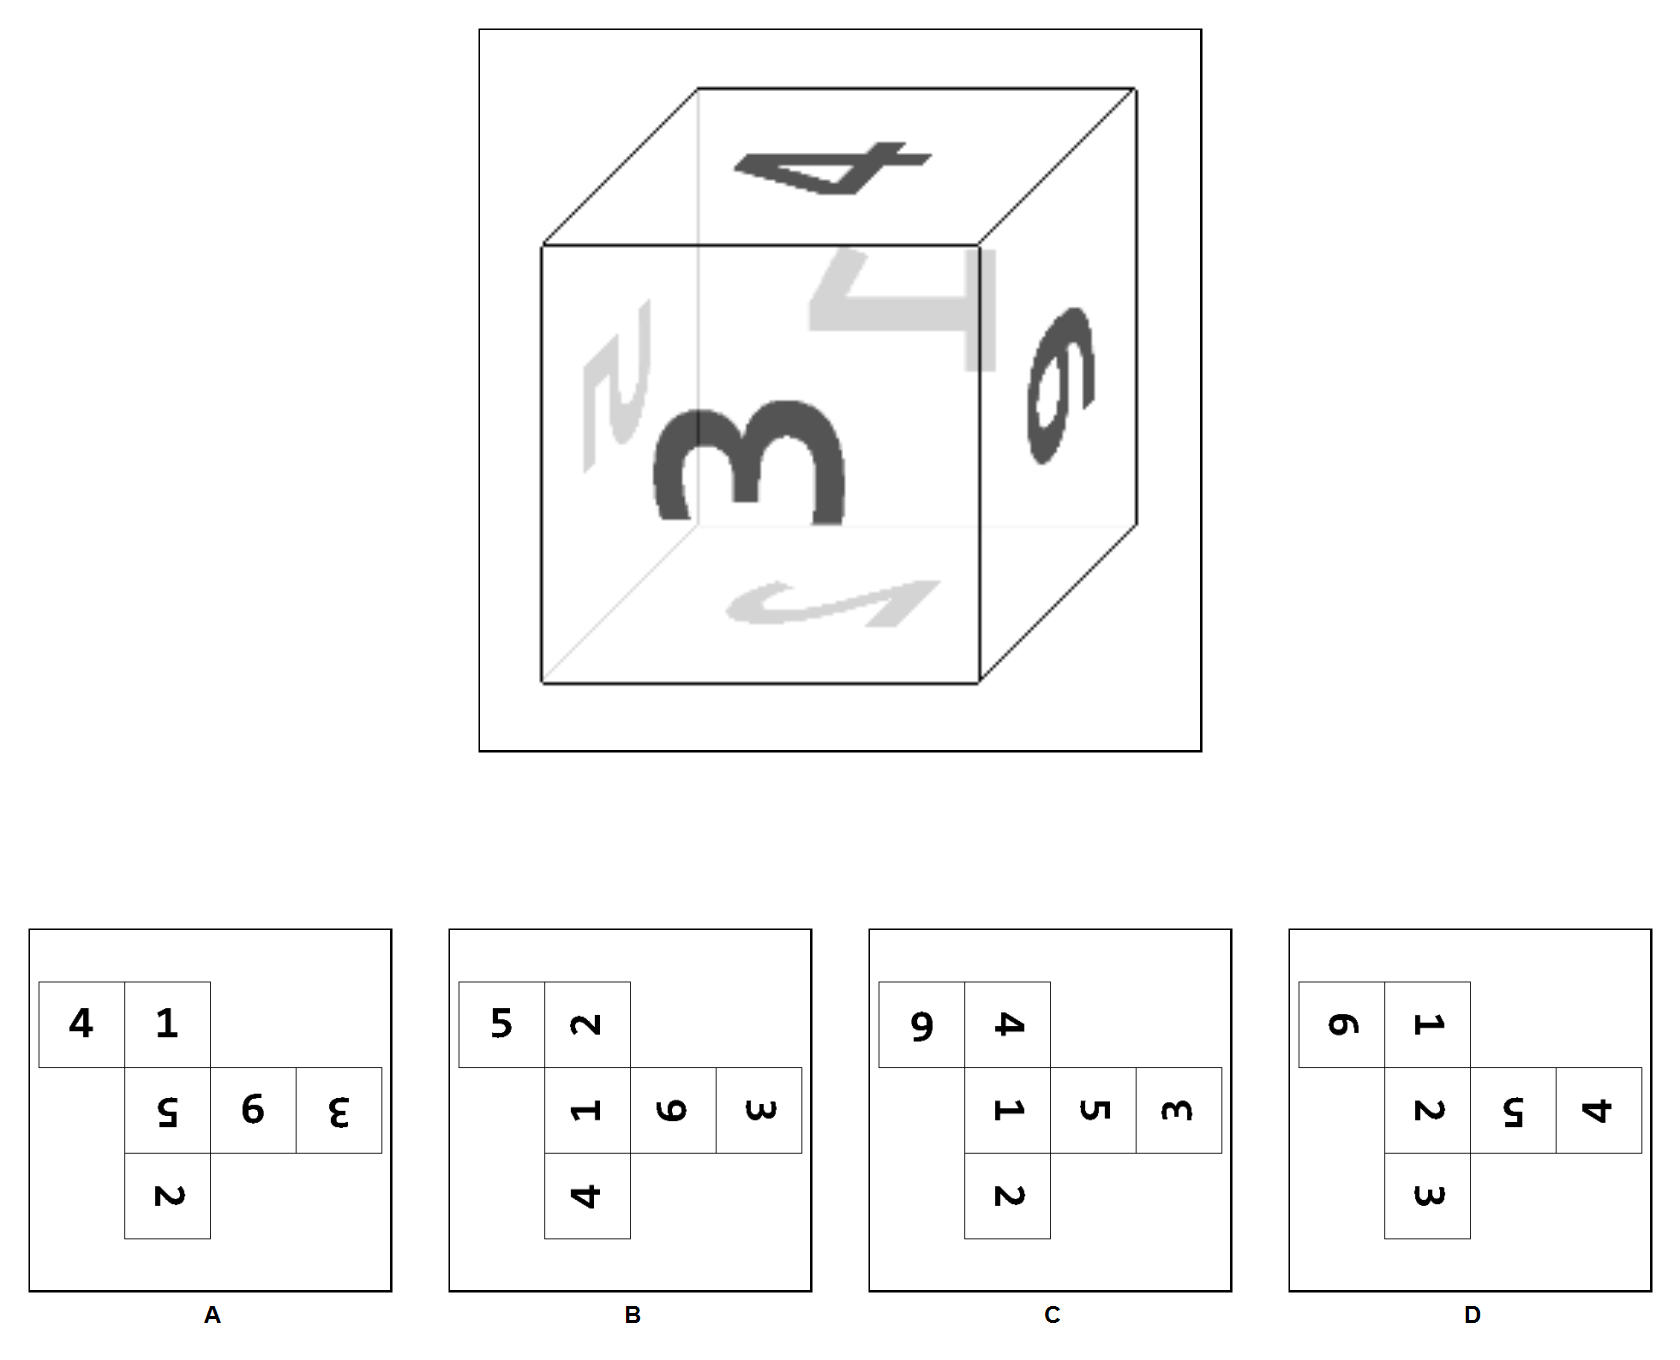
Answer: A